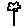
Label: flower